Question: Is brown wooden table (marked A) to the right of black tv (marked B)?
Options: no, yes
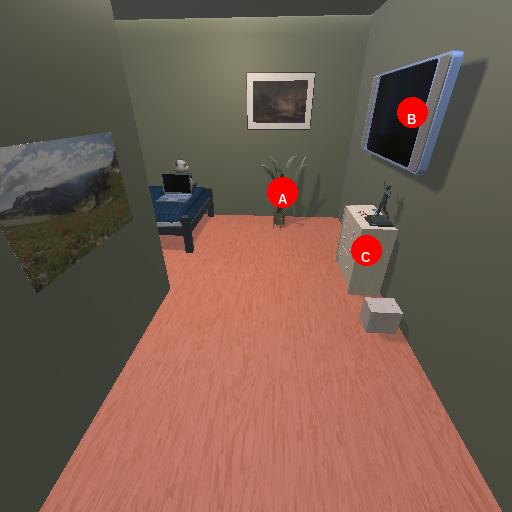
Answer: no